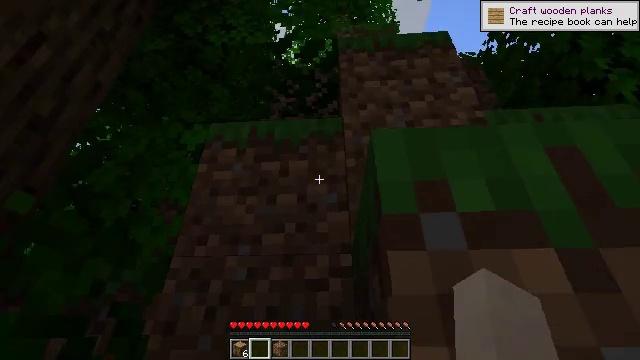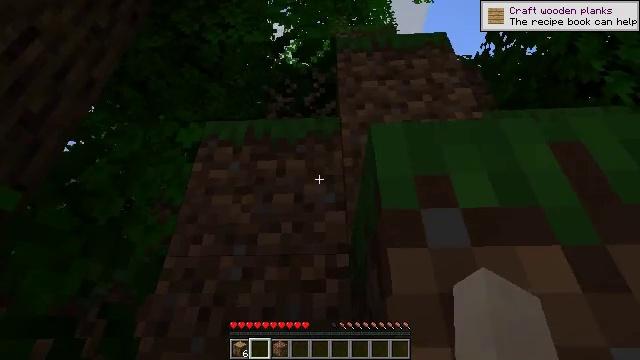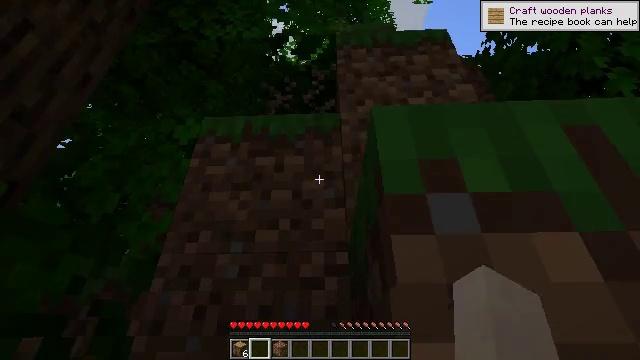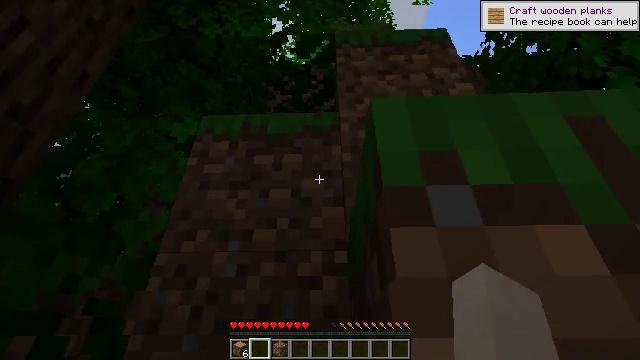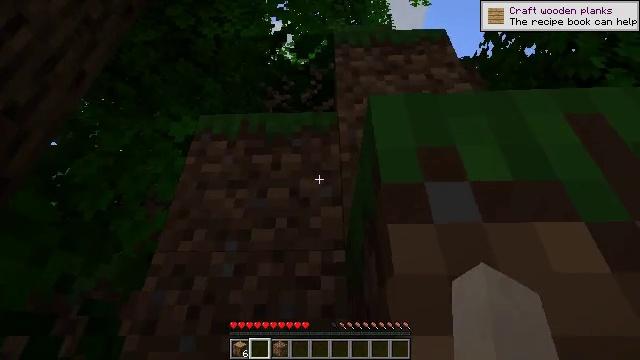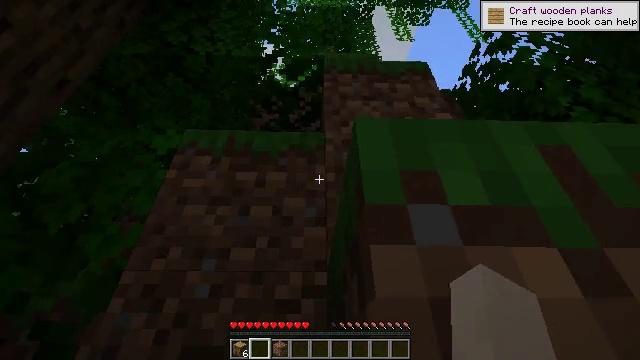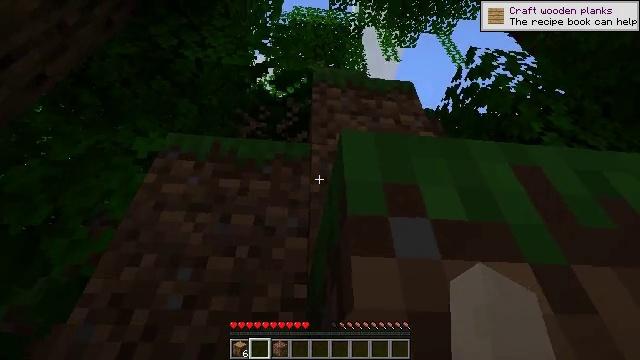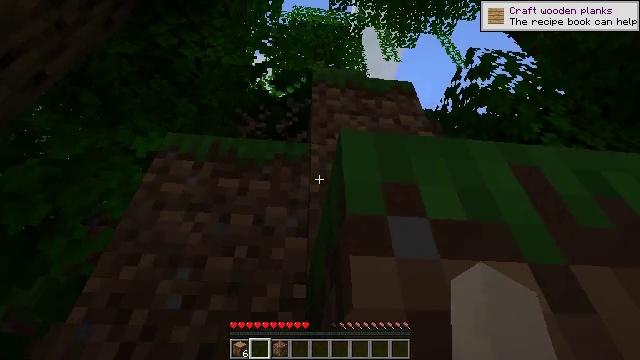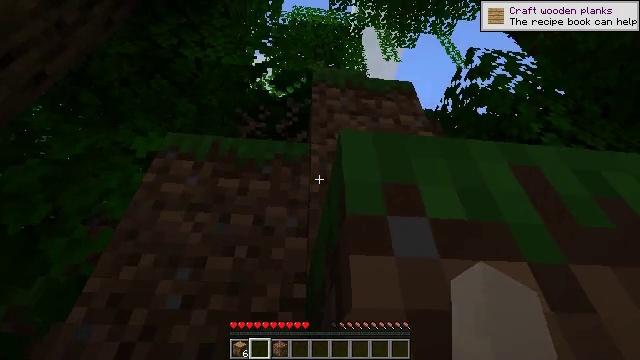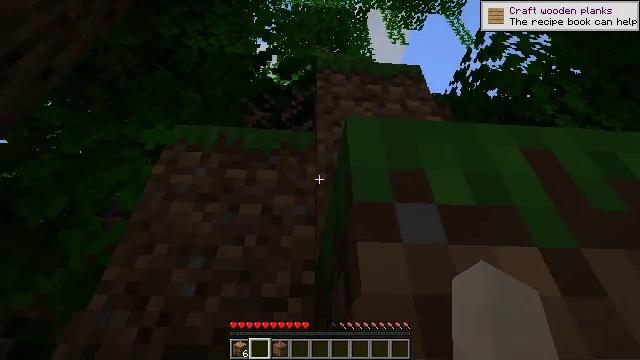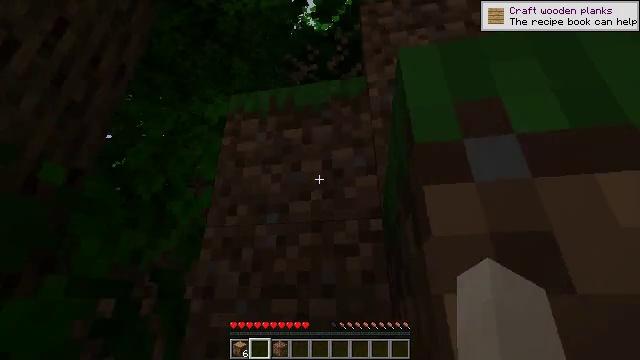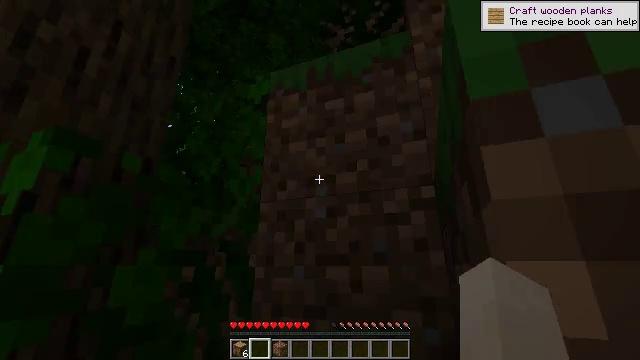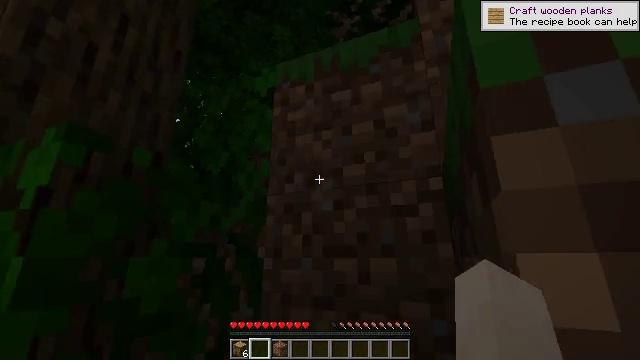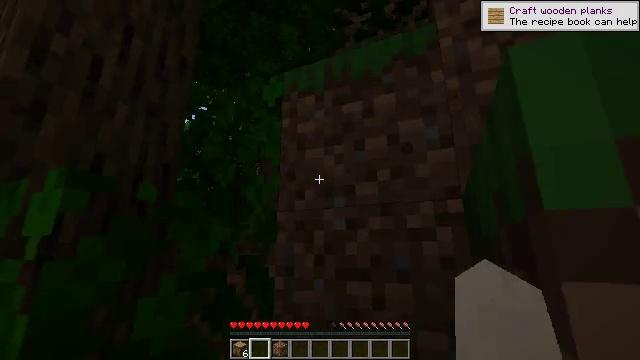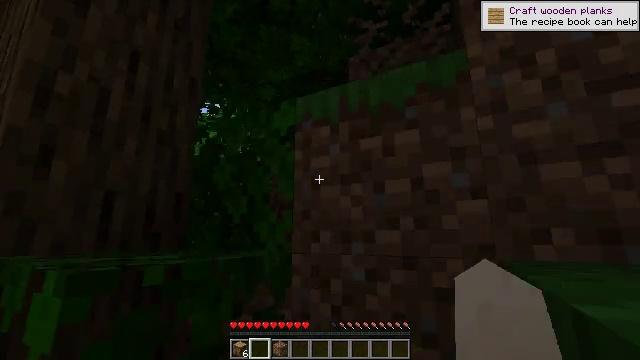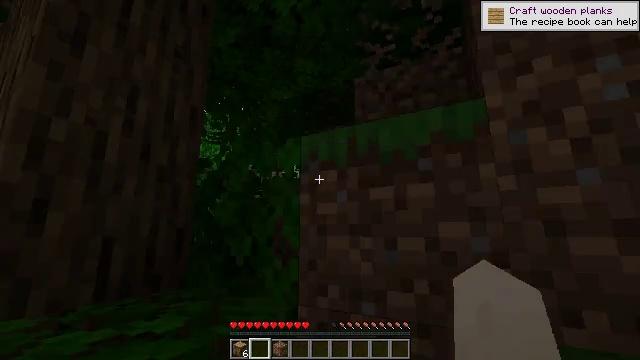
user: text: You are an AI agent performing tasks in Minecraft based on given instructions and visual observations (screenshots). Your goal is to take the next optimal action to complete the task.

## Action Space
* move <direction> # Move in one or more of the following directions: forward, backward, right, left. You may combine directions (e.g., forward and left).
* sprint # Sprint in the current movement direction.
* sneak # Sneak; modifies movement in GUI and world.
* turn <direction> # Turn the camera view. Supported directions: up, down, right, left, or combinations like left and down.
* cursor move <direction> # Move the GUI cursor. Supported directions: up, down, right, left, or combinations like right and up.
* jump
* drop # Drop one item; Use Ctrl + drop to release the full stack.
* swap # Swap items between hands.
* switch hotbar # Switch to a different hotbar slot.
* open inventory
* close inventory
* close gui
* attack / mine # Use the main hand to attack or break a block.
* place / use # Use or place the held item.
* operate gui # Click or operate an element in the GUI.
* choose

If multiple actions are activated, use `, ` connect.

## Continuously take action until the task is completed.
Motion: motion action
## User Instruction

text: Mine the tripwire.
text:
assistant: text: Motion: no_op
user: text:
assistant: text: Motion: no_op
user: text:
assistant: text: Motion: no_op
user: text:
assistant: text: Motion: no_op
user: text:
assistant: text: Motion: turn right and up
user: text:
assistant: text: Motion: turn right and up
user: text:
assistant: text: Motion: no_op
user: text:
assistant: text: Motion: no_op
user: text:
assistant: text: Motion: turn left and down
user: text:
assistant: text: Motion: turn left and down
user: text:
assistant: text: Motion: turn left and down
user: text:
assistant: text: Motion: turn left and down
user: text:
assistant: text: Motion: move forward, turn left and down, jump
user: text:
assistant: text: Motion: move forward, turn left and down, jump
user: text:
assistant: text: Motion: move forward, jump
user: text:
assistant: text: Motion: move forward, jump
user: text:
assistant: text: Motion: move forward, turn right, jump
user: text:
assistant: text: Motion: move forward, turn right and down
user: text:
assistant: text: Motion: move forward, turn right and down
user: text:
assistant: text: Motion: move forward, turn right and down
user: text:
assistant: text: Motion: move forward, turn right and down
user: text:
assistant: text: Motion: move forward, turn right and down
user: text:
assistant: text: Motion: move forward, turn right and down, jump
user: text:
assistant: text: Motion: move forward, turn right, jump
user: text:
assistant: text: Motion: move forward, jump
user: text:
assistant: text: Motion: move forward, jump
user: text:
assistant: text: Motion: move forward, turn right
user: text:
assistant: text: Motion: move forward, turn right
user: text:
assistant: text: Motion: move forward, turn right
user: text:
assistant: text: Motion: move forward